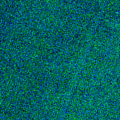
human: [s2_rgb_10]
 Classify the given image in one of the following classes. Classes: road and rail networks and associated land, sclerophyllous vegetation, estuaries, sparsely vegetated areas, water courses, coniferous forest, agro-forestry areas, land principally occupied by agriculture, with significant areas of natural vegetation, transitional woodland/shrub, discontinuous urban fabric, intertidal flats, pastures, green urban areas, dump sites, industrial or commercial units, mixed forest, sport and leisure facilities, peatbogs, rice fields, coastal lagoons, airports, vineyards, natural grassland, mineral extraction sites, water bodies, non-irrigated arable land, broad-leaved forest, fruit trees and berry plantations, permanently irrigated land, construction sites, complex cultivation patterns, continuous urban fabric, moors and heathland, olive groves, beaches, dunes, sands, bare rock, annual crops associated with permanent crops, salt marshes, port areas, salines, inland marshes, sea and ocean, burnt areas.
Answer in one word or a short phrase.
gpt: sea and ocean